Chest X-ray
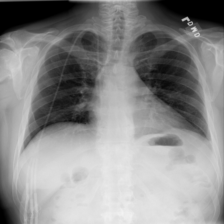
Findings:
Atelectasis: negative
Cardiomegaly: negative
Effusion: negative
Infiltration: negative
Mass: negative
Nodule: negative
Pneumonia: negative
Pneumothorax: negative
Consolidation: negative
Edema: negative
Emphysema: negative
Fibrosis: negative
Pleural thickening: negative
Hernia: negative